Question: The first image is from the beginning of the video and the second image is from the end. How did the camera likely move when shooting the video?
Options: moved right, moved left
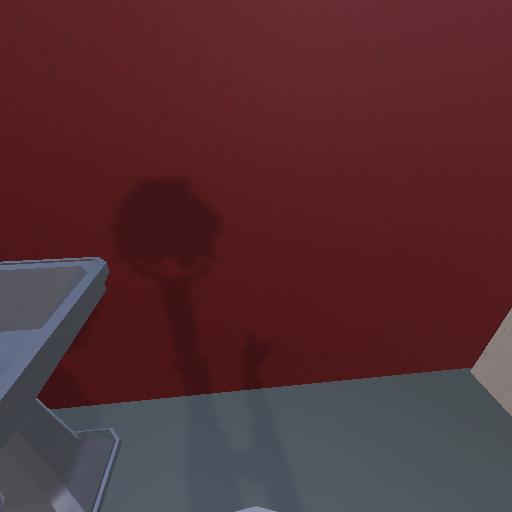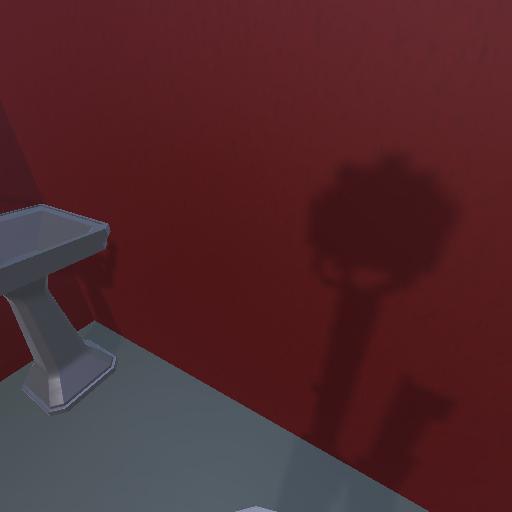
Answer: moved right